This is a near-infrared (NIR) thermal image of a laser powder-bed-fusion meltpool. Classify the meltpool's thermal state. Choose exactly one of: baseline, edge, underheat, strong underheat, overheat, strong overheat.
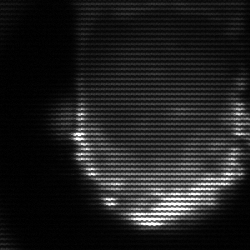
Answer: baseline